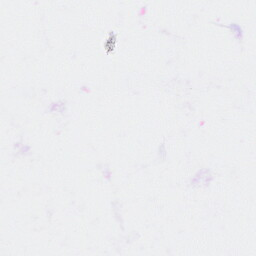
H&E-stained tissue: Breast